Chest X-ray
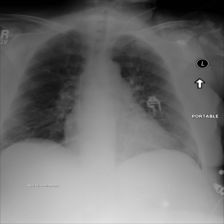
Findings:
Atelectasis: negative
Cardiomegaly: negative
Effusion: negative
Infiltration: negative
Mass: negative
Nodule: negative
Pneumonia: negative
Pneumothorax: negative
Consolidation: negative
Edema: negative
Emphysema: negative
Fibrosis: negative
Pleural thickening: negative
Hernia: negative